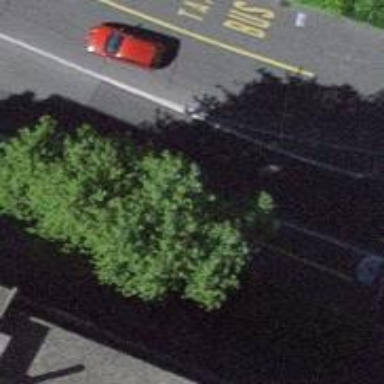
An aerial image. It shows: Tree-lined avenue.